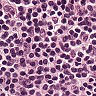
Metastatic tissue present: no